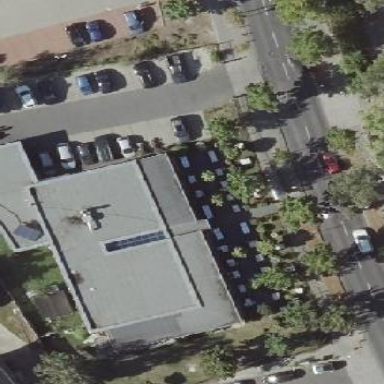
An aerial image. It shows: Retail building.